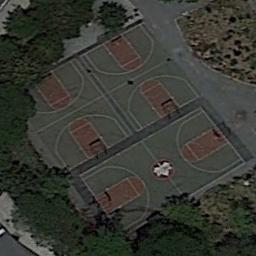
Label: basketball_court